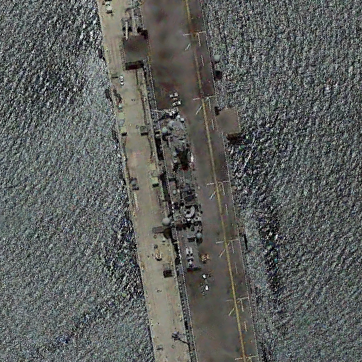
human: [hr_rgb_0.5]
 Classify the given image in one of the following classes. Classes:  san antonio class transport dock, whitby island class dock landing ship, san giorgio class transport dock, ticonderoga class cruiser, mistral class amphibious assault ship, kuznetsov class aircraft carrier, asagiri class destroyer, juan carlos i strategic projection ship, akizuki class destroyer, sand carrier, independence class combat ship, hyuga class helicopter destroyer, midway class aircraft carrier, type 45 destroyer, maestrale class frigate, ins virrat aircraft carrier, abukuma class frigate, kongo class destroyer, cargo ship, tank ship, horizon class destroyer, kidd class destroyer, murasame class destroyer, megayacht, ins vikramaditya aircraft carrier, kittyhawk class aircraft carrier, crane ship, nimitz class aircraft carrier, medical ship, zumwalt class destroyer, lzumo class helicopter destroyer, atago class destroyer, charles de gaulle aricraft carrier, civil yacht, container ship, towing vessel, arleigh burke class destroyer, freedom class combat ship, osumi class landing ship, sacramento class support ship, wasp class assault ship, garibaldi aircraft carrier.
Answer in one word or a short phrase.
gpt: Wasp class assault ship